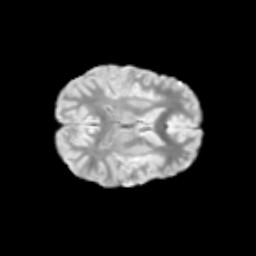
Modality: T2w
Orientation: axial
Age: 9
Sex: female
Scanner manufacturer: siemens
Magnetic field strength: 3 T
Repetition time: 3.8 s
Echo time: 0.07 s